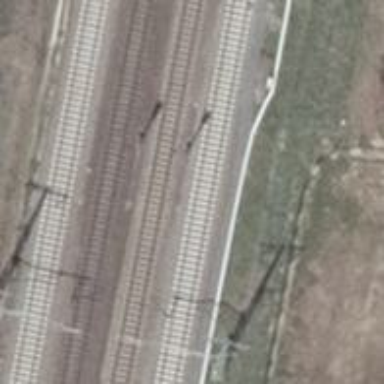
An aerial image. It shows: Railway signal.